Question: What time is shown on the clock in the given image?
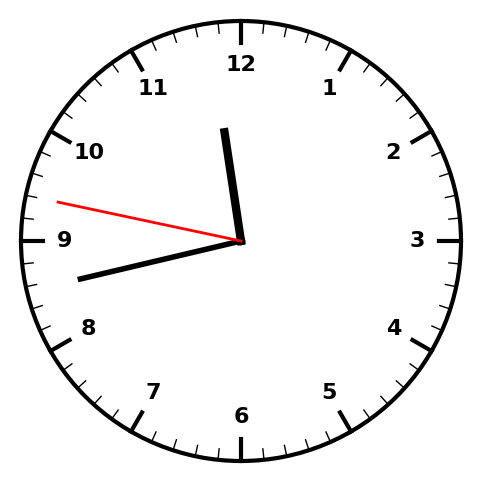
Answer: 11:42:47